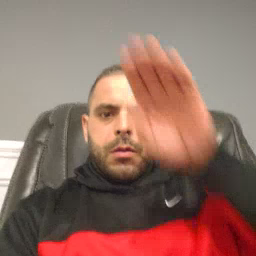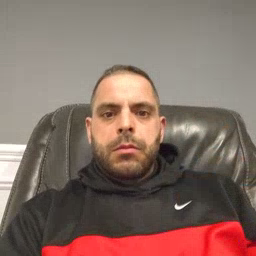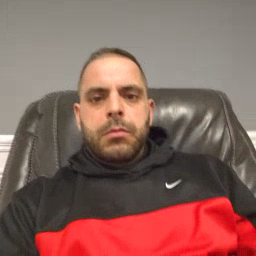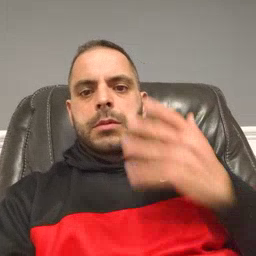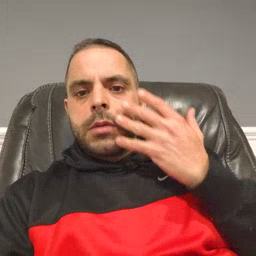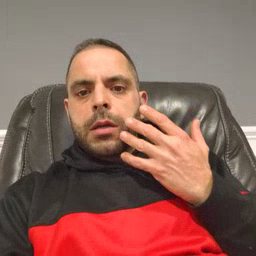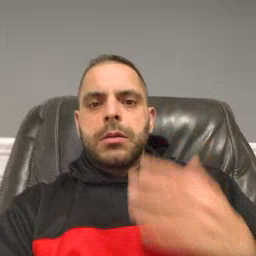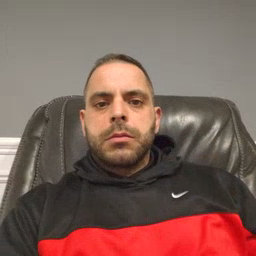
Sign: sad